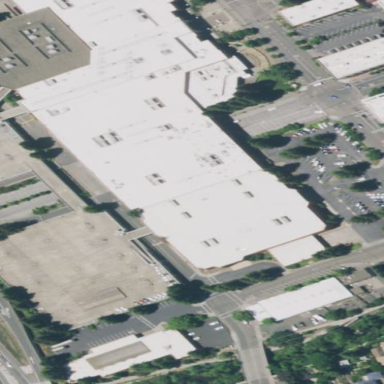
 colored grey. The building itself is tan in color."